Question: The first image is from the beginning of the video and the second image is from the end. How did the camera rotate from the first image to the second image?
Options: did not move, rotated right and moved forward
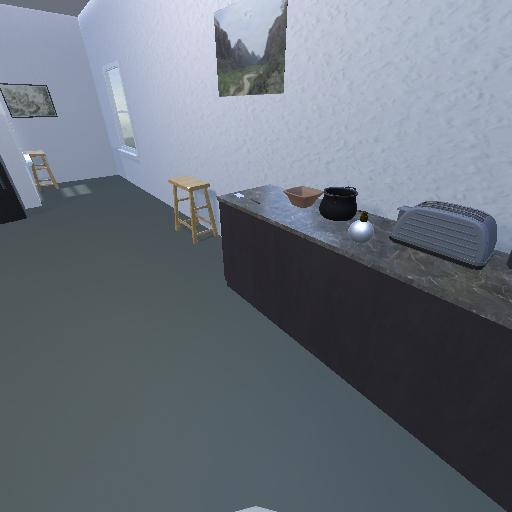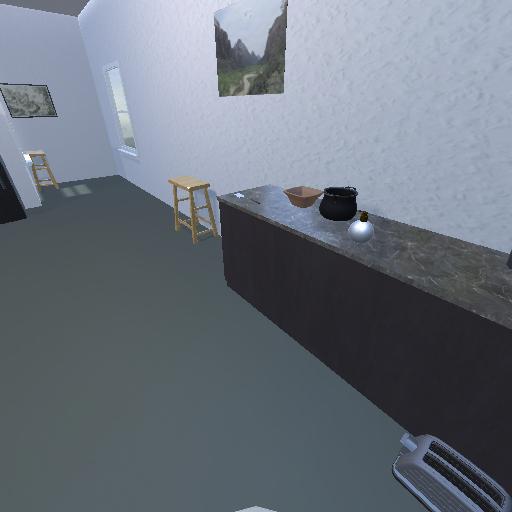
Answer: did not move